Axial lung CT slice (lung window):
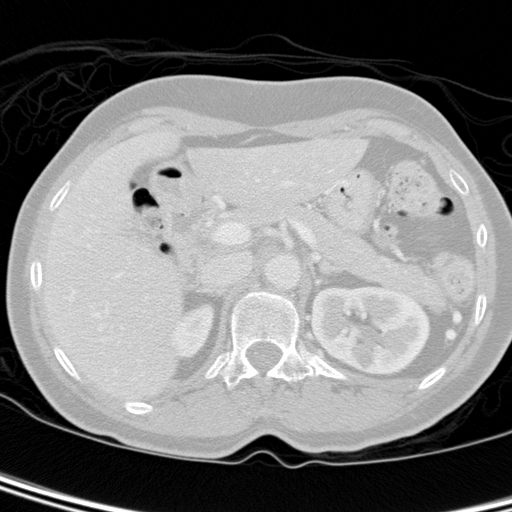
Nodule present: no